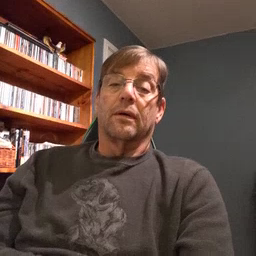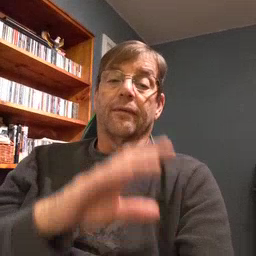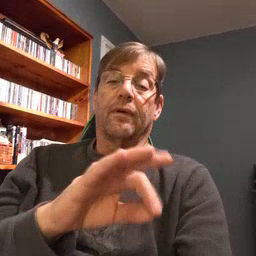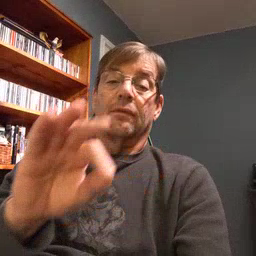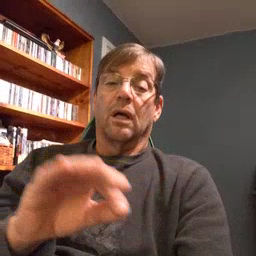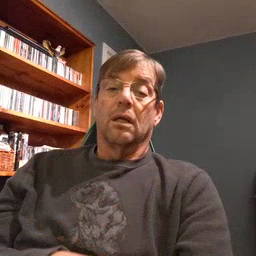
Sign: frenchfries